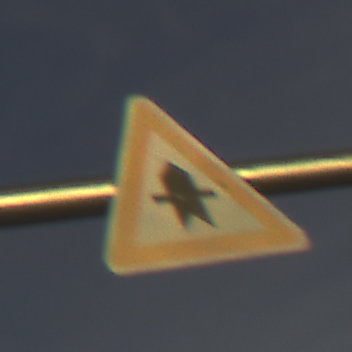
Verkehrszeichen: Vorfahrt
Umgebung: Outdoor, Nature
Tageszeit: SunriseSunset
Wetter: PartlyCloudy
Licht: Natural
Jahreszeit: Summer
Kontrast: HighContrast